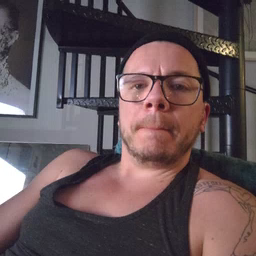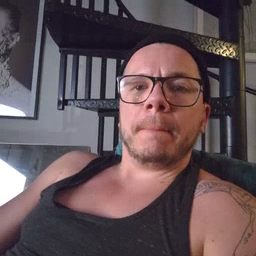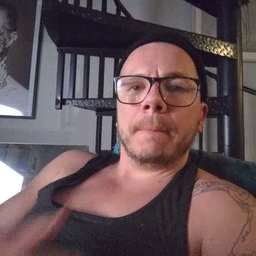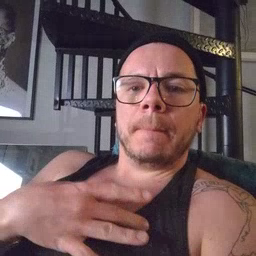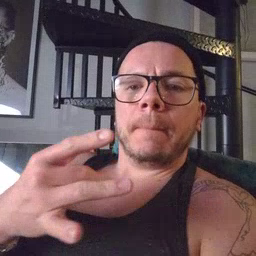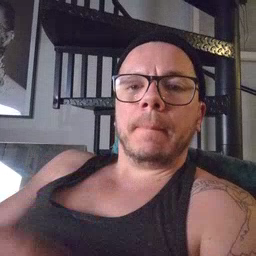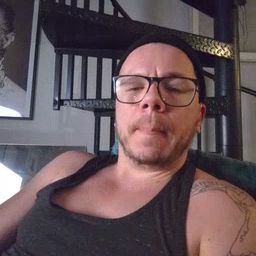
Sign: like